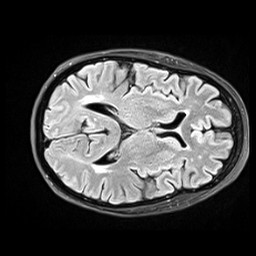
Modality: FLAIR
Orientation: axial
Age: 69
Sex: female
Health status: healthy
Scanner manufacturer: siemens
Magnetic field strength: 3 T
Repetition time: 9 s
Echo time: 0.088 s